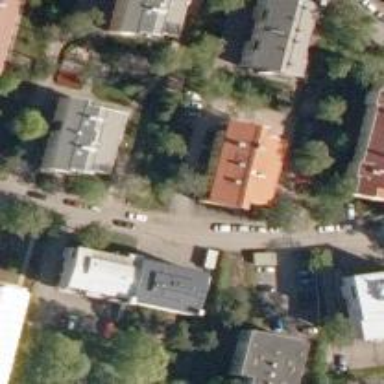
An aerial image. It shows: Residential road with sidewalk on the left side.